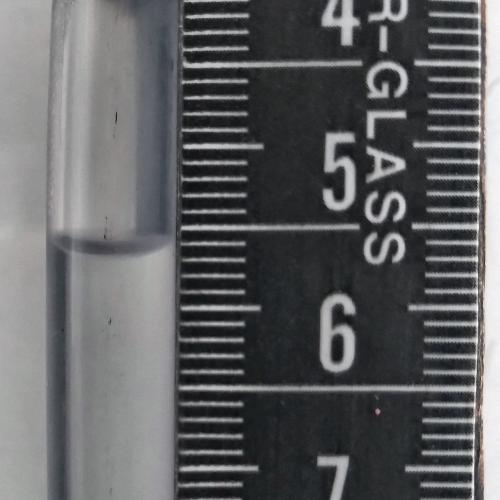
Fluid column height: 5.6 cm